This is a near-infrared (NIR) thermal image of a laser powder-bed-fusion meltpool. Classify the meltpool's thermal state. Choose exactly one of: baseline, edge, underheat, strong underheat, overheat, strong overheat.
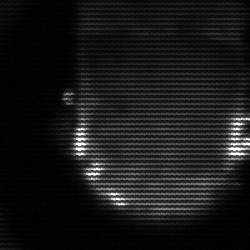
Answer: baseline